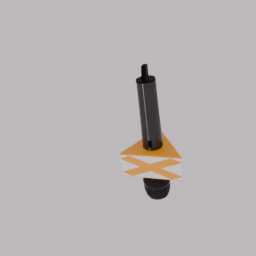
Label: electronics